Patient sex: M
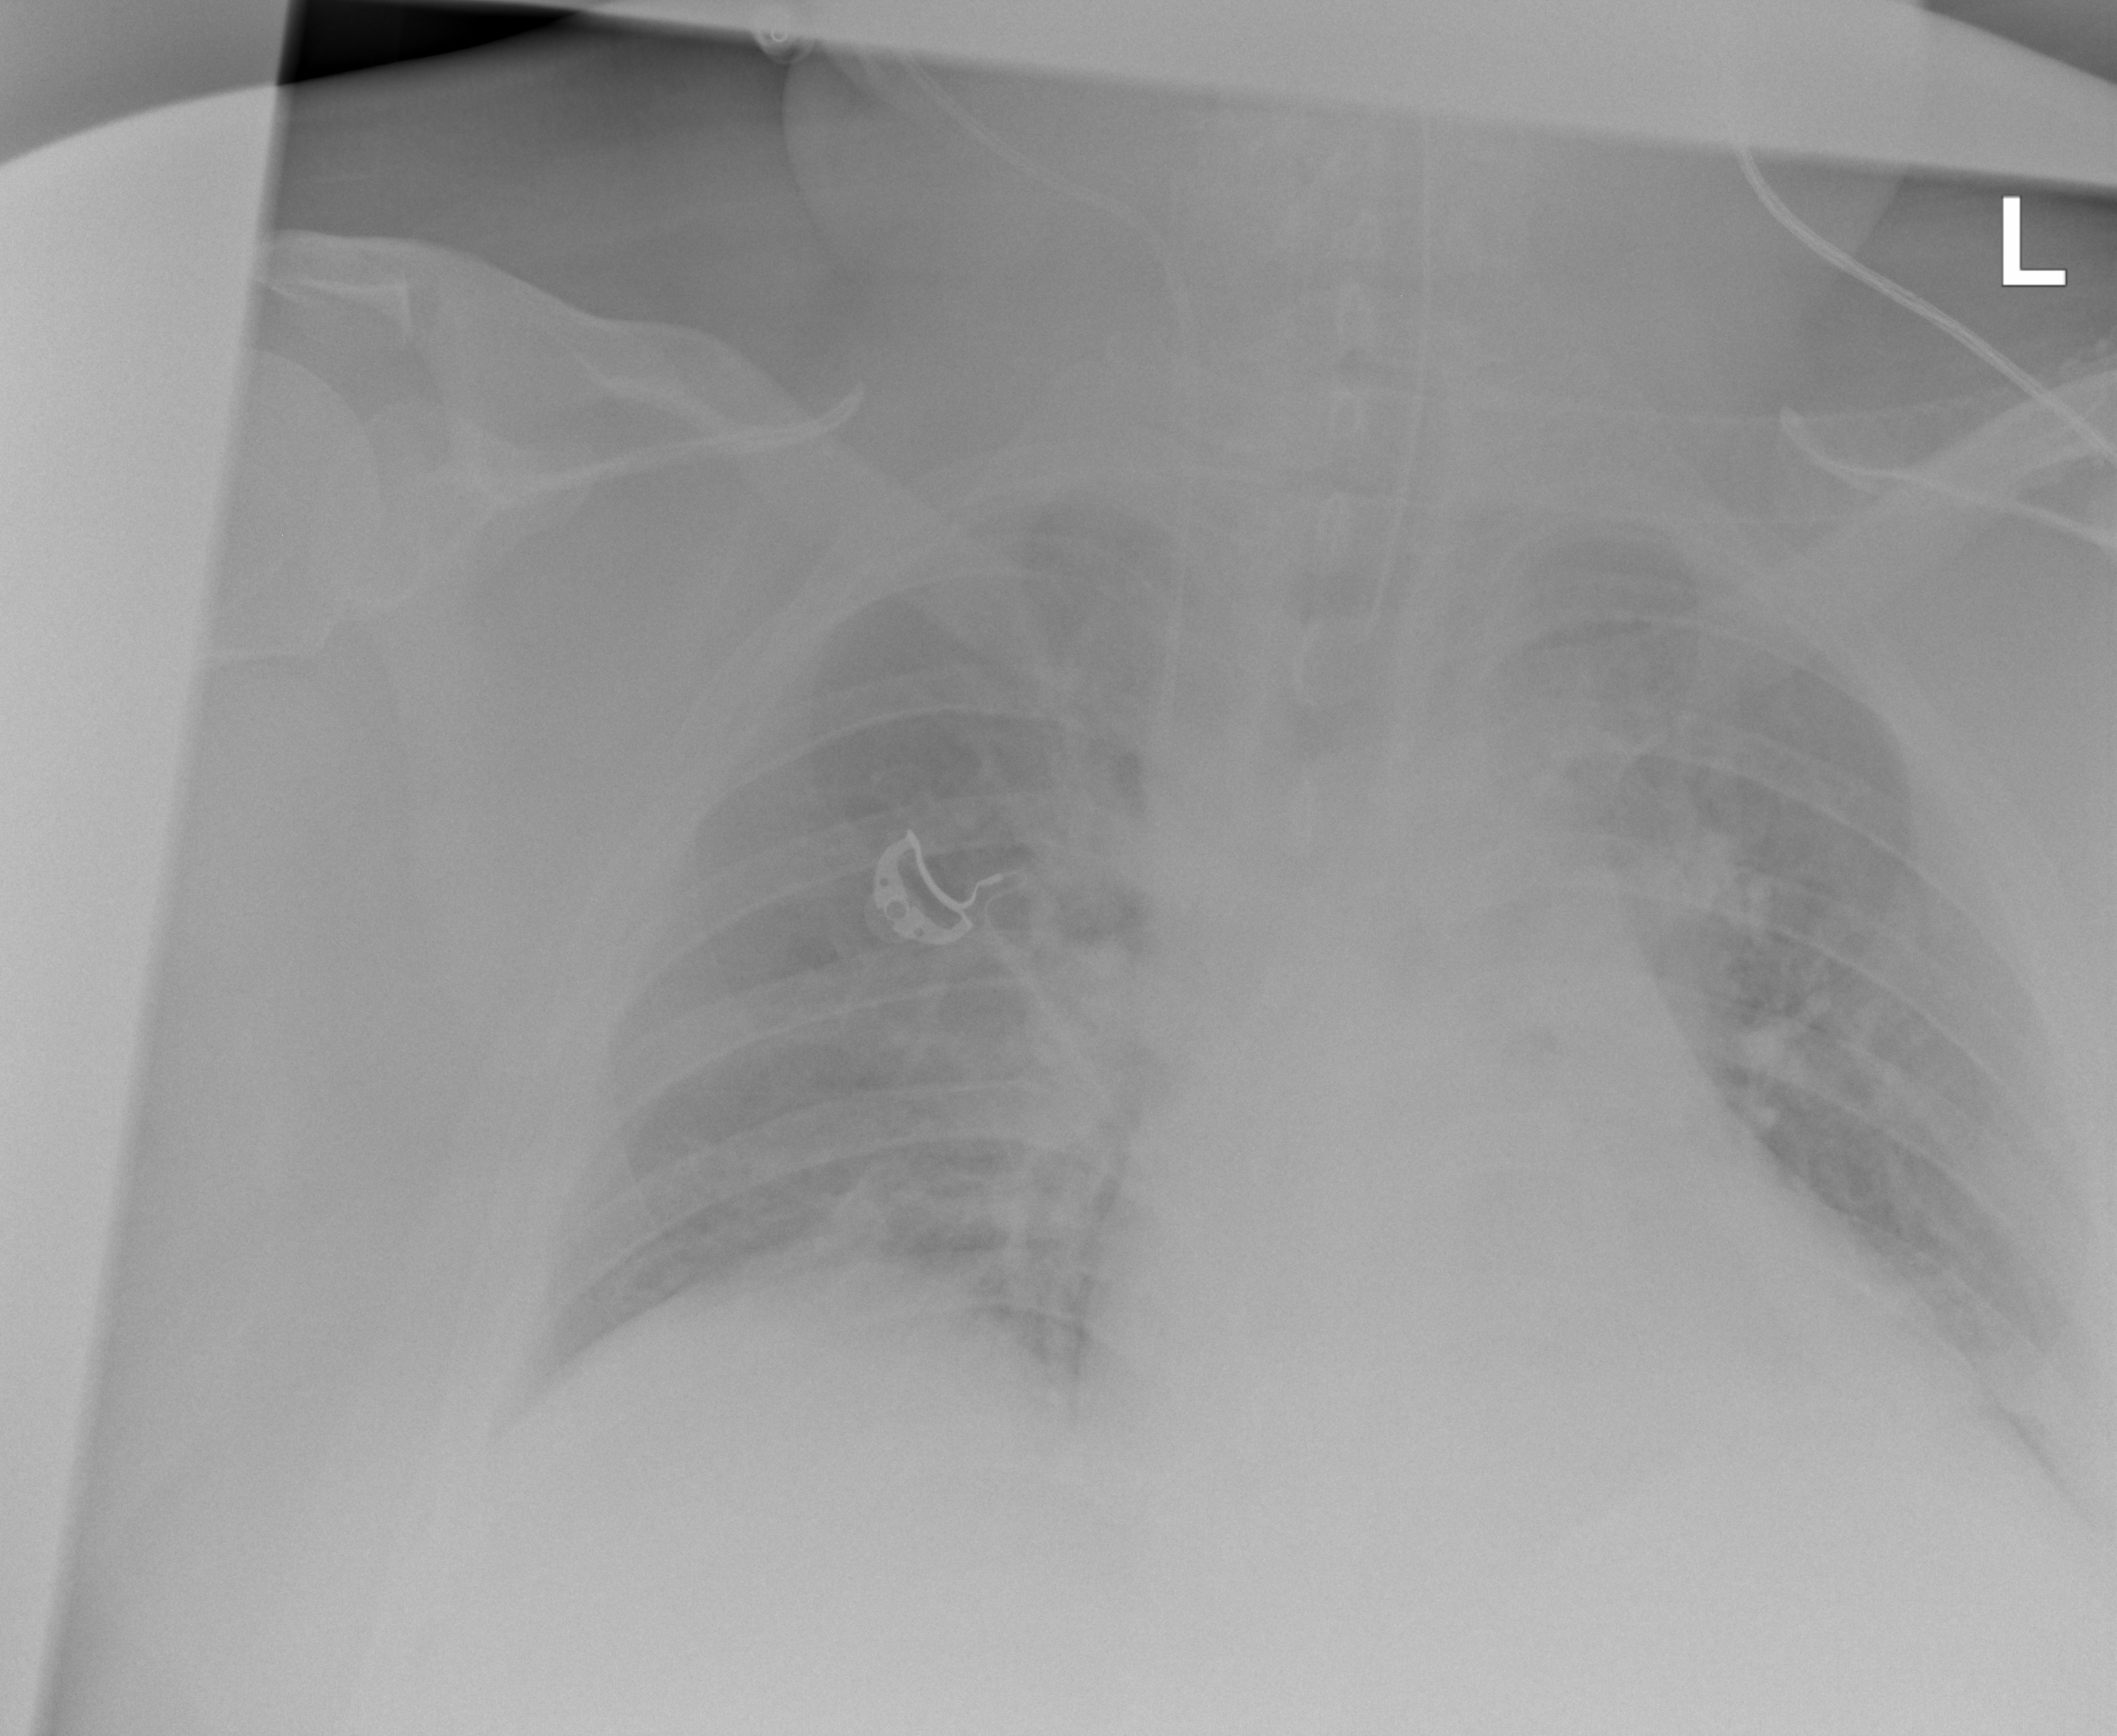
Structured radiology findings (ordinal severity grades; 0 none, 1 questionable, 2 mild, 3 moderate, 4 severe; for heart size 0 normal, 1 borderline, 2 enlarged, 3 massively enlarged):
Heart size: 2
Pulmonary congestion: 2
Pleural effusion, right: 0
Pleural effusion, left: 0
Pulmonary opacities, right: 2
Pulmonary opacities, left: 2
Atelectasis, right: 0
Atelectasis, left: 0